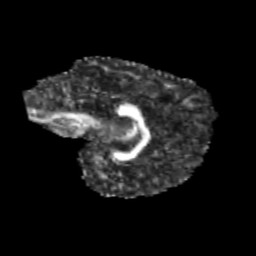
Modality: FA
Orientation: sagittal
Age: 9
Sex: male
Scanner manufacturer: siemens
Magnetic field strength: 3 T
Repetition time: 3.8 s
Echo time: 0.07 s